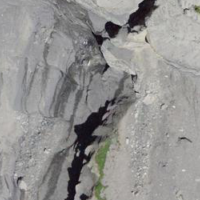
EUNIS habitat code: 48
Species observed at this site:
Gypaetus barbatus